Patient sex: M
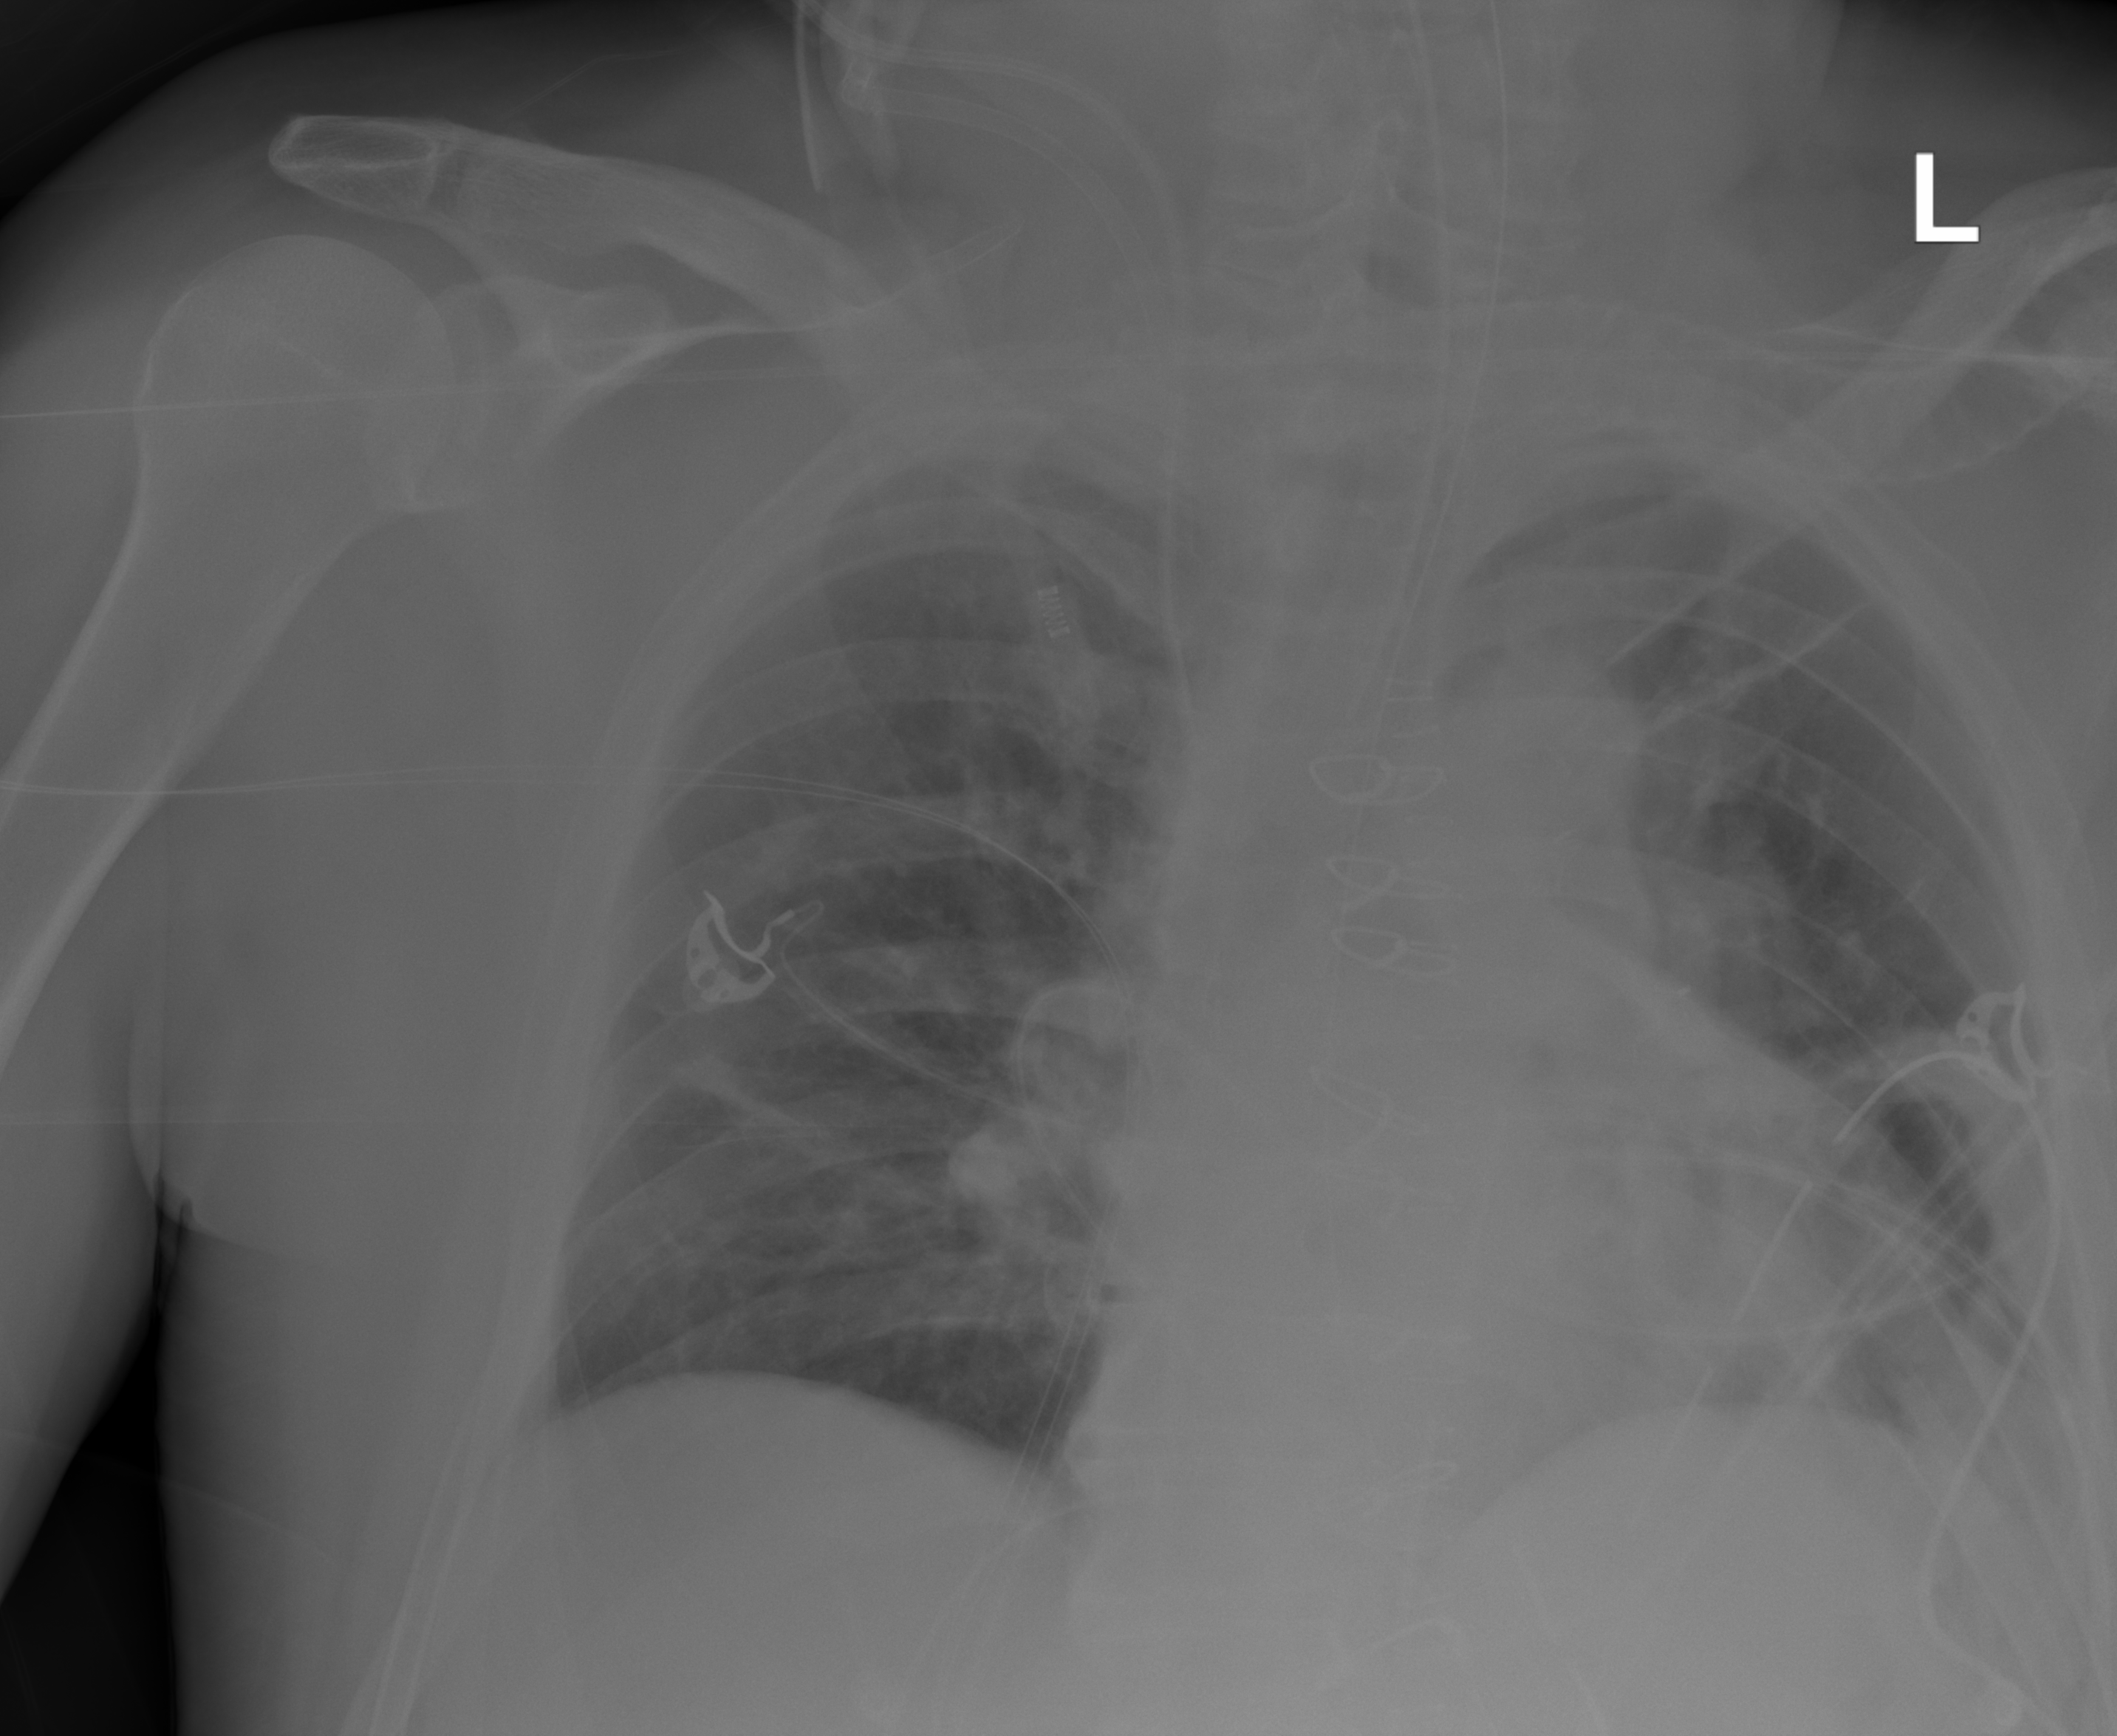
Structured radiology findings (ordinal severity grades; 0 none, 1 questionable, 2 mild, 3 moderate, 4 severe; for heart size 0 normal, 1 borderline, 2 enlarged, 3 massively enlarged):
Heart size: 0
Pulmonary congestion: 0
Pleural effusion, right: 0
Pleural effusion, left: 0
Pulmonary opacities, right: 0
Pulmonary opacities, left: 0
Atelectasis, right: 0
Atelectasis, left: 0